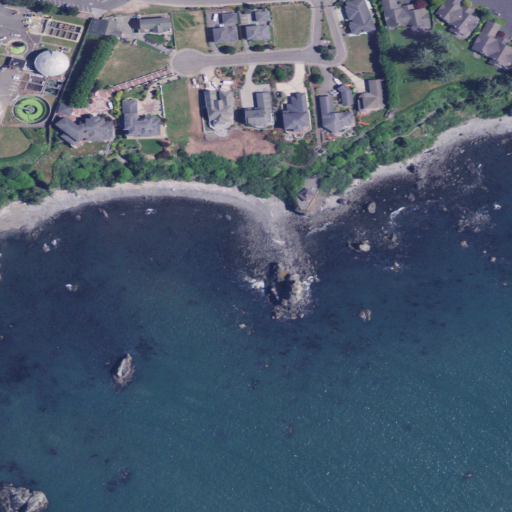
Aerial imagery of island in Oregon named Bell Rock containing open water, medium intensity development, low intensity development, herbaceous wetlands, high intensity development, open development, barren land, evergreen forest, and grassland